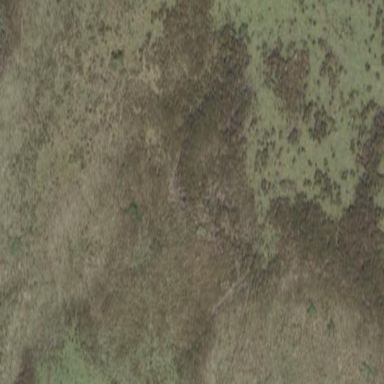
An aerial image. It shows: Wetland area characterized by wet meadow.